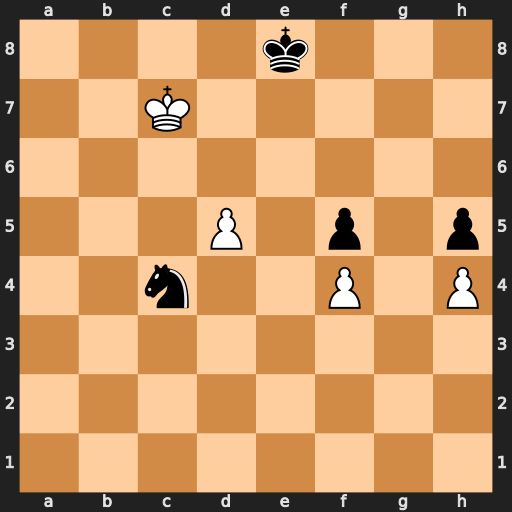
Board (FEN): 4k3/2K5/8/3P1p1p/2n2P1P/8/8/8
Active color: w
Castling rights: -
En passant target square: -
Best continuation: d6 Nxd6 Kxd6